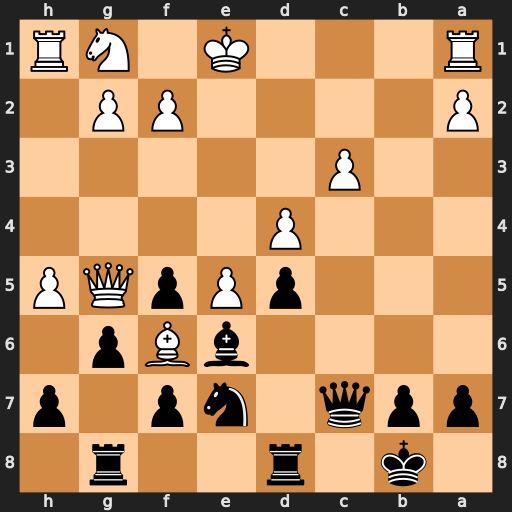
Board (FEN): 1k1r2r1/ppq1np1p/4bBp1/3pPpQP/3P4/2P5/P4PP1/R3K1NR
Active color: b
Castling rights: KQ
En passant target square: -
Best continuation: Qxc3+ Qd2 Qxa1+